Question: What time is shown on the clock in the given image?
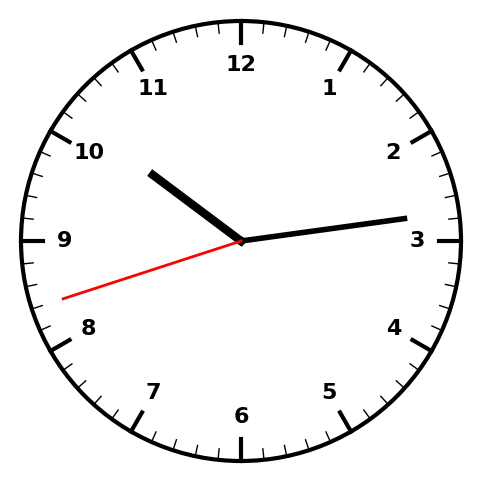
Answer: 10:13:42